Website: walmart
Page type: billing-address
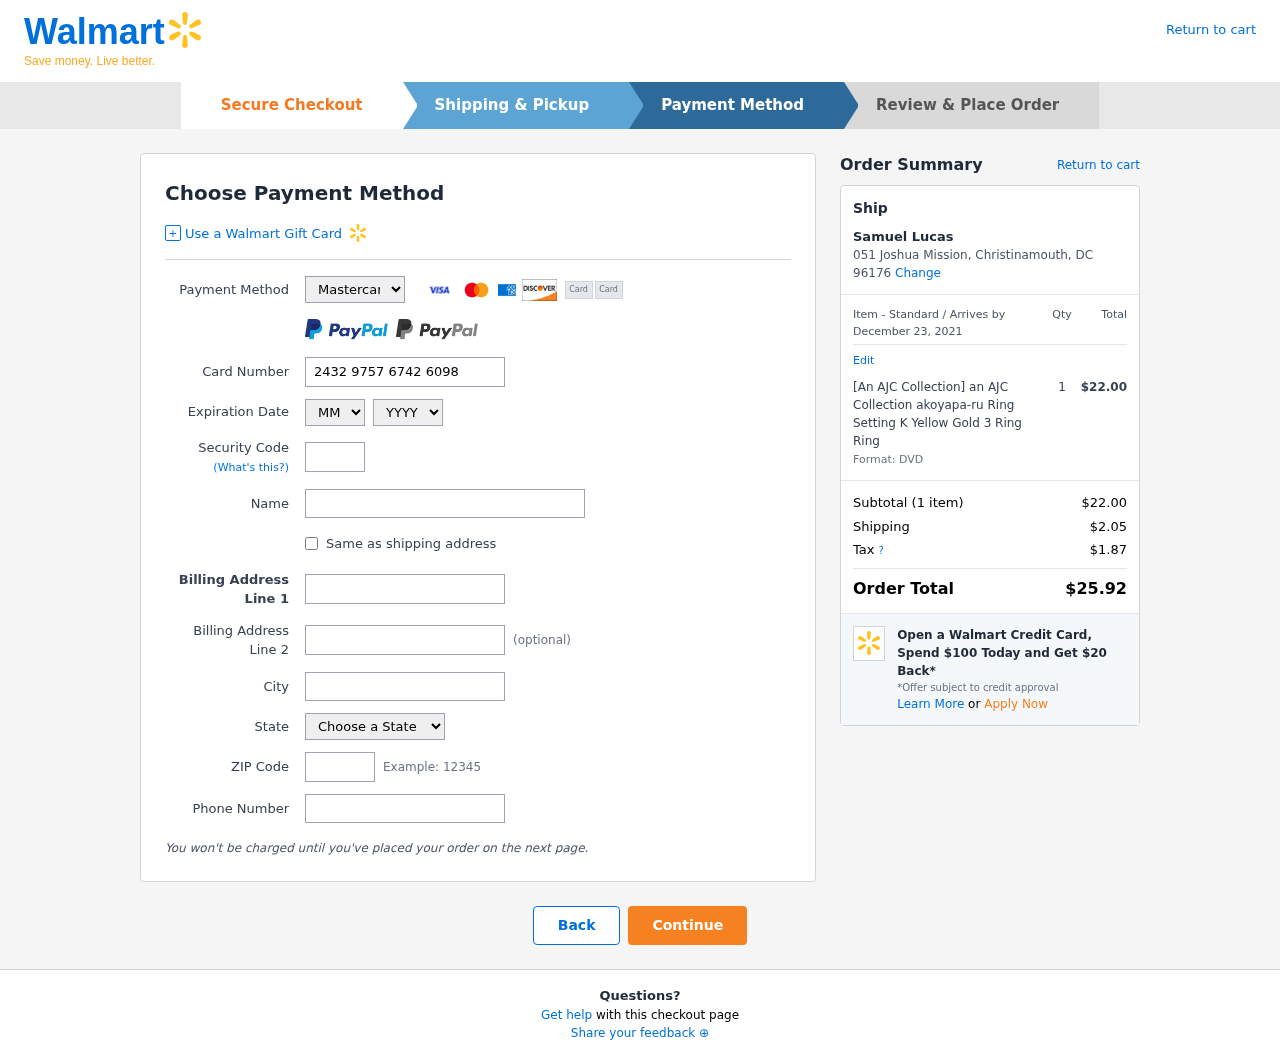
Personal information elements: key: PII_CARD_CVV
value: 997
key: PII_CARD_EXPIRY_MONTH
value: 12
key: PII_CARD_EXPIRY_YEAR
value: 28
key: PII_CARD_NUMBER
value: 2432 9757 6742 6098
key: PII_CARD_TYPE
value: Mastercard
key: PII_CITY
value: Christinamouth
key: PII_CITY_STATE_ZIP
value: Christinamouth, DC 96176
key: PII_FULLNAME
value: Samuel Lucas
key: PII_PHONE
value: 3683538341
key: PII_POSTCODE
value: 96176
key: PII_STATE
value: DC
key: PII_STREET
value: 051 Joshua Mission
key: PII_STREET2
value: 6885 Billy Plains
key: PII_FULLNAME2
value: Samuel Lucas
Product elements: key: PRODUCT1_NAME
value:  [An AJC Collection] an AJC Collection akoyapa-ru Ring Setting K Yellow Gold 3 Ring Ring
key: PRODUCT1_PRICE
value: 22
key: PRODUCT1_QUANTITY
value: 1
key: PRODUCT1_DESC
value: Format: DVD
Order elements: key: ORDER_DELIVERY_DATE
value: December 23, 2021
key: ORDER_NUM_ITEMS
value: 1
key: ORDER_SUBTOTAL
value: $22.00
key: ORDER_SHIPPING_COST
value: $2.05
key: ORDER_TAX
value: $1.87
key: ORDER_TOTAL
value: $25.92